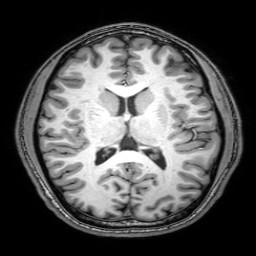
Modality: T1w
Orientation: axial
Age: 22
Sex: male
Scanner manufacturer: philips
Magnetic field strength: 3 T
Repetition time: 8.126 s
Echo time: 3.716 s